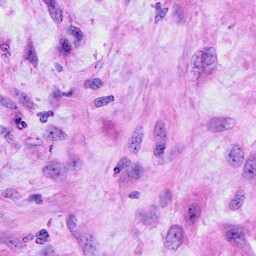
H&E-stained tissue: Cervix